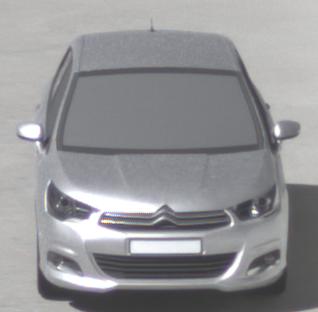
Make: Citroen
Model: C4 VTi 95
Detailed model: C4 (II)
Model produced from: 2012/08
Model produced until: 2013/06
Doors: 5
Color: white
Road condition: dry road
Daytime: midday
Contrast: high contrast